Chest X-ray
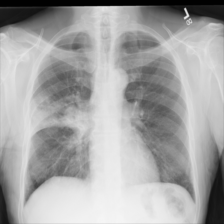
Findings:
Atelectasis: negative
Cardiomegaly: negative
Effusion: negative
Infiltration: positive
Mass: negative
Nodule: negative
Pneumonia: negative
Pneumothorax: negative
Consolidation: negative
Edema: negative
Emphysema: negative
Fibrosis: negative
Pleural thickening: negative
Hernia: negative